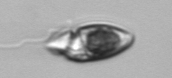
Label: Katodinium_or_Torodinium